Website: apple-inc
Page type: review-order
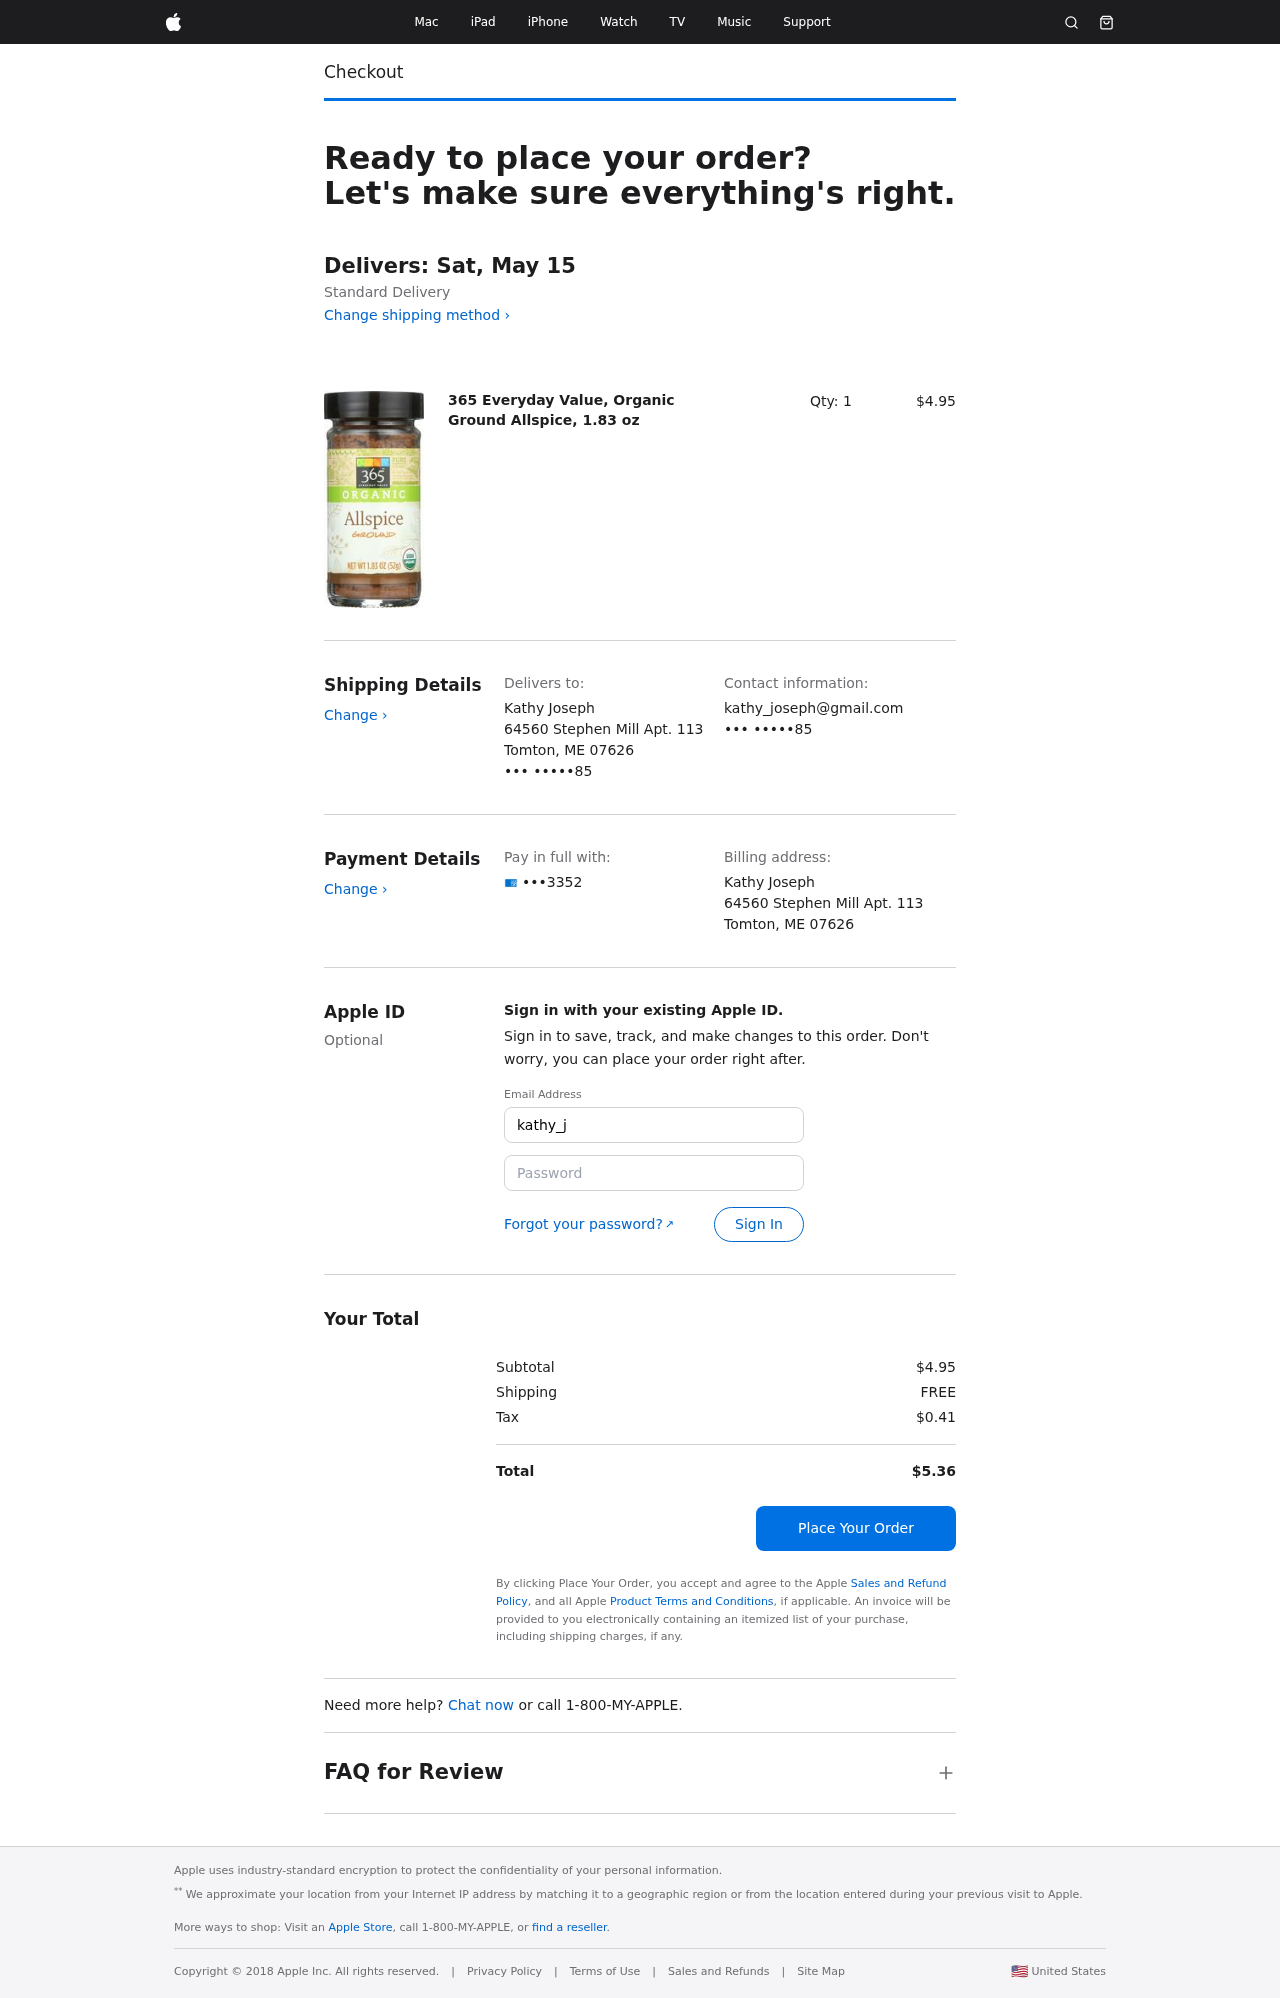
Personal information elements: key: PII_CARD_LAST4
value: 3352
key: PII_CITY_STATE_ZIP
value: Tomton, ME 07626
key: PII_EMAIL3
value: kathy_joseph@gmail.com
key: PII_FULLNAME
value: Kathy Joseph
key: PII_PHONE_SUFFIX
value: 85
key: PII_STREET
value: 64560 Stephen Mill Apt. 113
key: PII_EMAIL2
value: kathy_joseph@gmail.com
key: PII_PHONE_SUFFIX2
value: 85
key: PII_FULLNAME2
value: Kathy Joseph
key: PII_STREET2
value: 64560 Stephen Mill Apt. 113
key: PII_CITY_STATE_ZIP2
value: Tomton, ME 07626
Product elements: key: PRODUCT1_NAME
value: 365 Everyday Value, Organic Ground Allspice, 1.83 oz
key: PRODUCT1_PRICE
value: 4.95
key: PRODUCT1_QUANTITY
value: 1
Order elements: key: ORDER_DELIVERY_DATE
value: Delivers: Sat, May 15
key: ORDER_SUBTOTAL
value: $4.95
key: ORDER_SHIPPING_COST
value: FREE
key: ORDER_TAX
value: $0.41
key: ORDER_TOTAL
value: $5.36